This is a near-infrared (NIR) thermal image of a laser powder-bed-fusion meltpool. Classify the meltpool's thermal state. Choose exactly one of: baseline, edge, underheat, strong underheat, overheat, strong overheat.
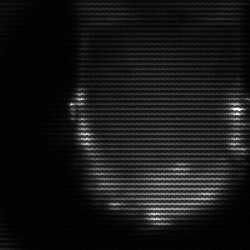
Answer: baseline